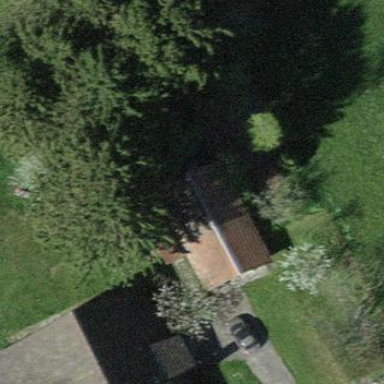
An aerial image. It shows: Barn.